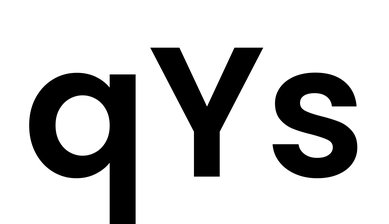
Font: Poppins-SemiBold